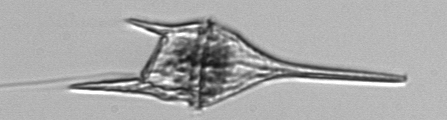
Label: Tripos_lineatus